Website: bh-photo
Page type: customer-info-address
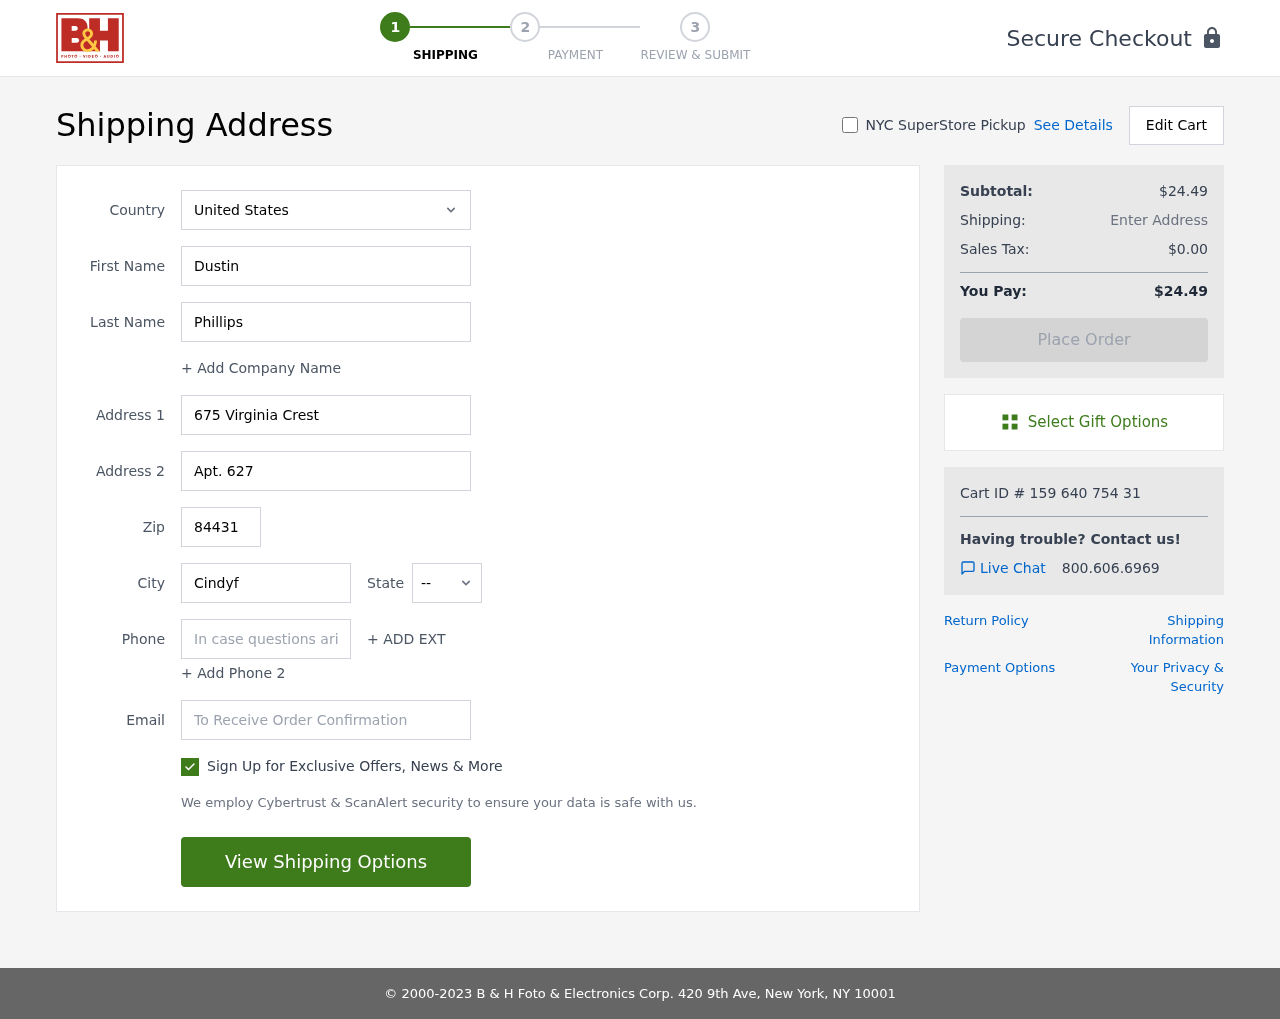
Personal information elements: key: PII_CITY
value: Cindyfort
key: PII_COUNTRY
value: United States
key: PII_EMAIL
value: dustin_phillips@gmail.com
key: PII_FIRSTNAME
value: Dustin
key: PII_LASTNAME
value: Phillips
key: PII_PHONE
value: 2995006101
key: PII_POSTCODE
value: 84431
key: PII_STATE_ABBR
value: KY
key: PII_STREET
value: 675 Virginia Crest
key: PII_STREET2
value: Apt. 627
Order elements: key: ORDER_SUBTOTAL
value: $24.49
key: ORDER_TAX
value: $0.00
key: ORDER_TOTAL
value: $24.49
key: ORDER_ID
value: Cart ID # 159 640 754 31